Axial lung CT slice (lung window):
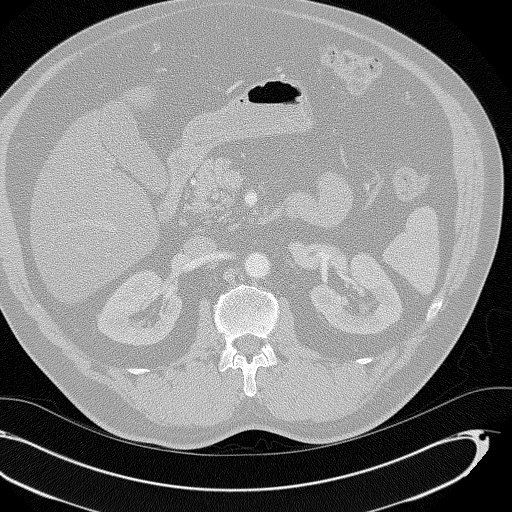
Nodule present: no